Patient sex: F
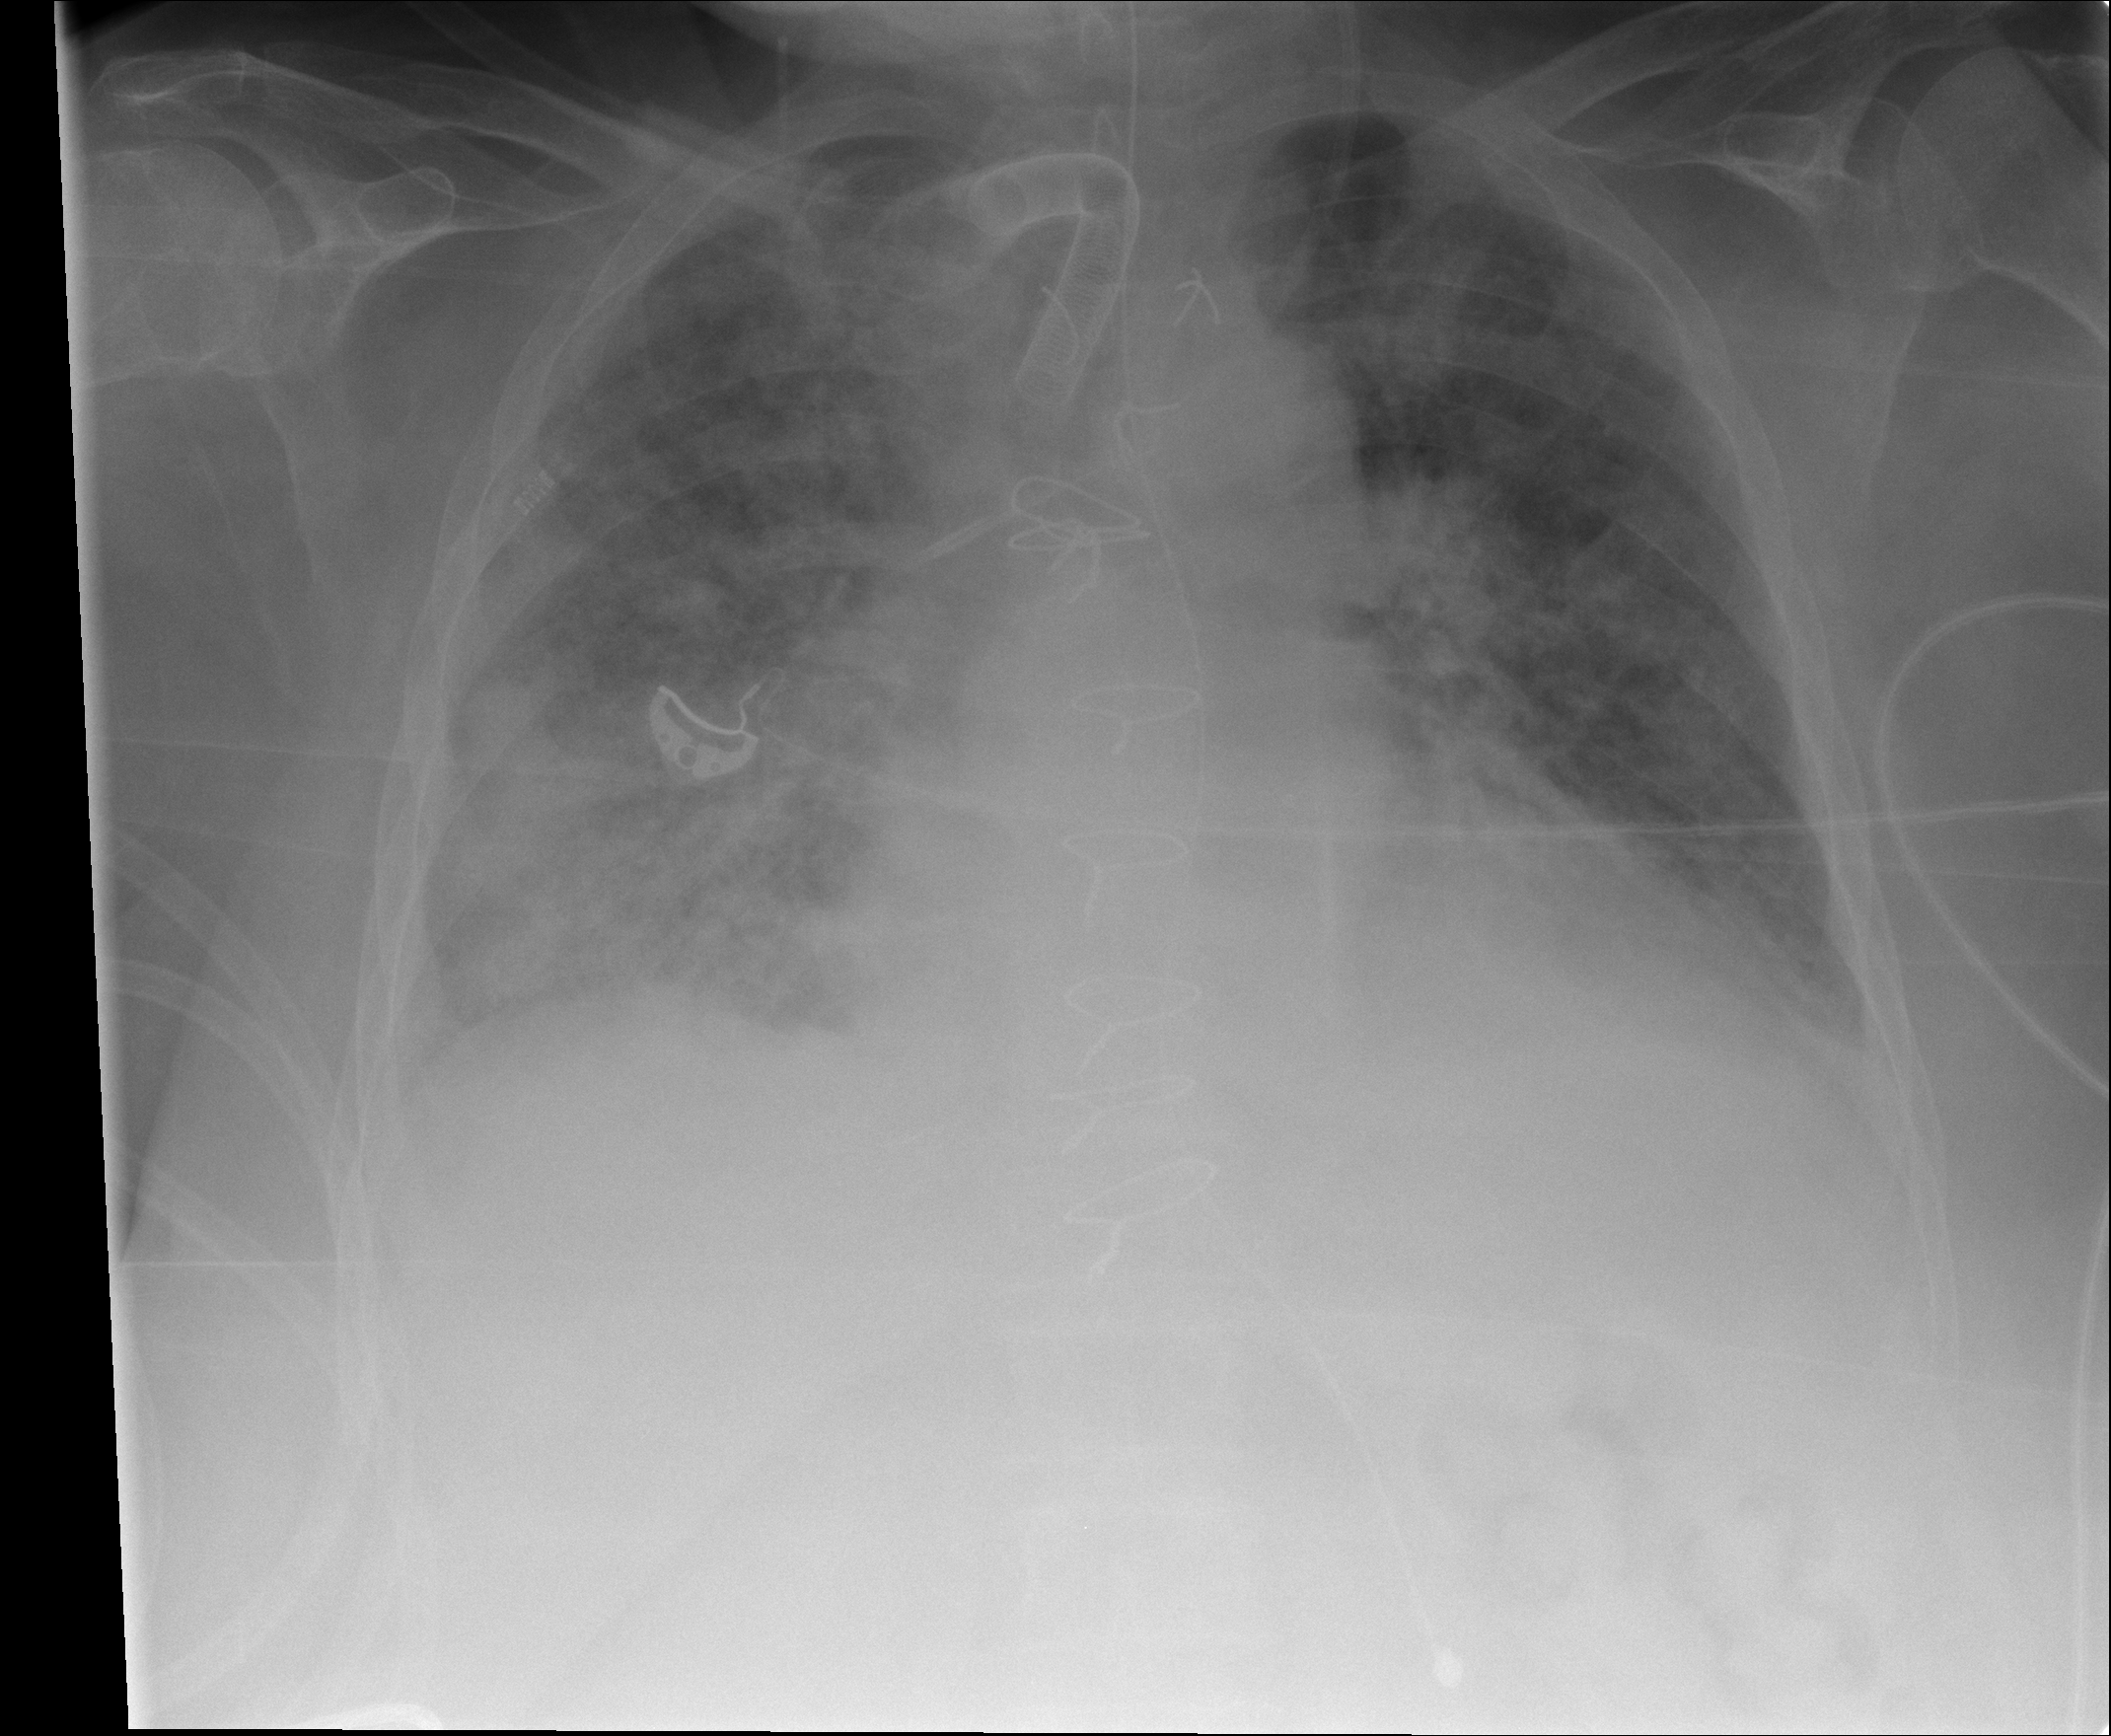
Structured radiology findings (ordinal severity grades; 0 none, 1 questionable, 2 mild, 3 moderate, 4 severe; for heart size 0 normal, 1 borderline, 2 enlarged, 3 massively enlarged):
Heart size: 2
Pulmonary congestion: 3
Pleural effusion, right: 2
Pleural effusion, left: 2
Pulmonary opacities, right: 3
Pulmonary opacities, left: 3
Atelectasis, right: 2
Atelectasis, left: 2